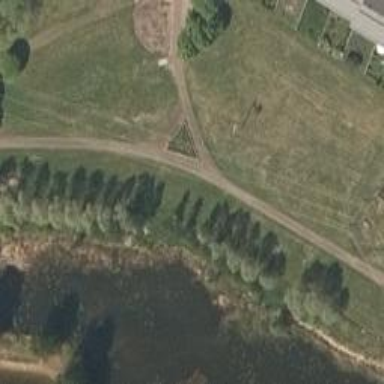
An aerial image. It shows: Disc golf hole.